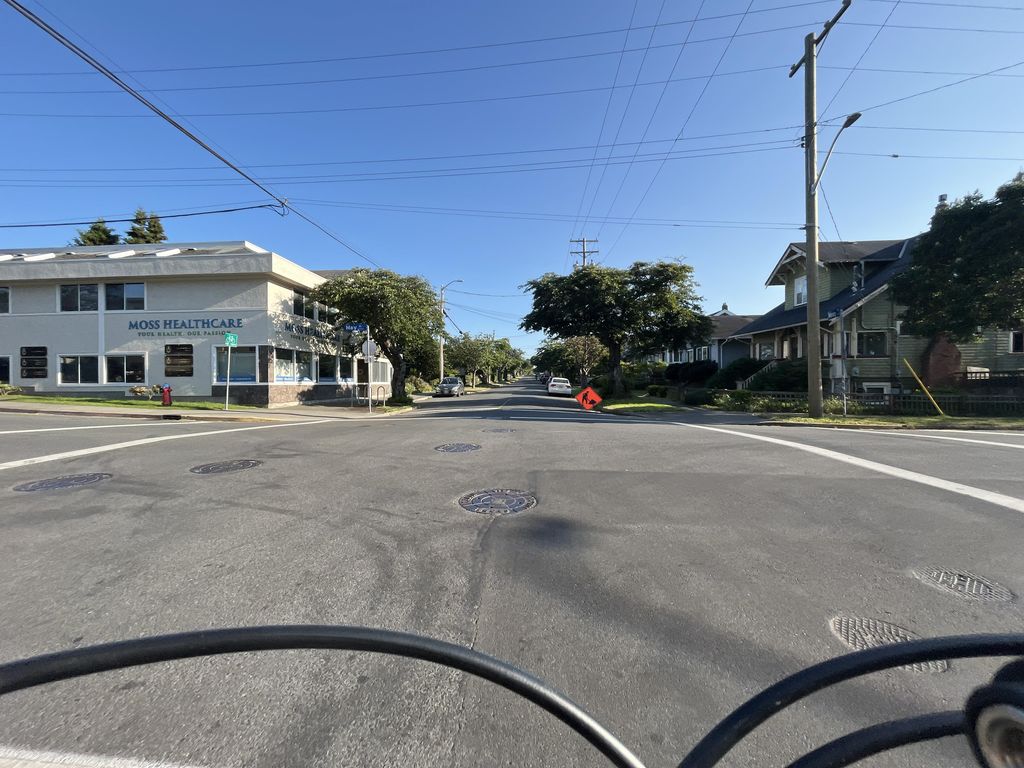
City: victoria